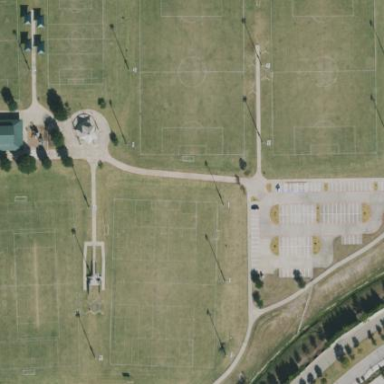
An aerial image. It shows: Soccer pitch for leisure land activities.